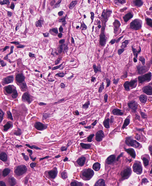
Tumor epithelial tissue: yes
Tumor-associated stroma tissue: yes
Normal tissue: no